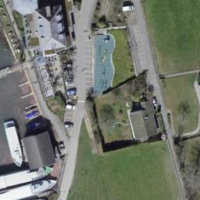
EUNIS habitat code: 55
Species observed at this site:
Cornus sanguinea
Cygnus olor
Podiceps cristatus
Acer campestre